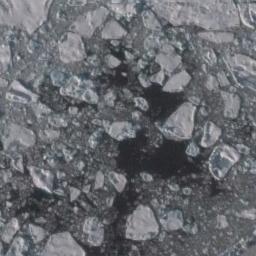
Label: sea_ice